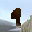
Label: 9